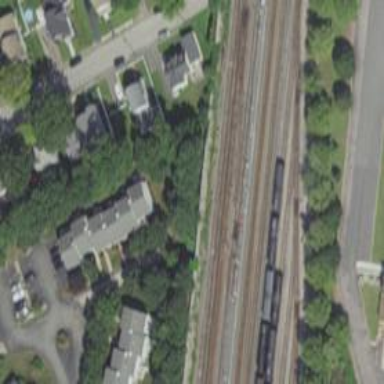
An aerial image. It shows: Electrified rail spur.